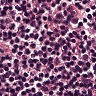
Metastatic tissue present: no